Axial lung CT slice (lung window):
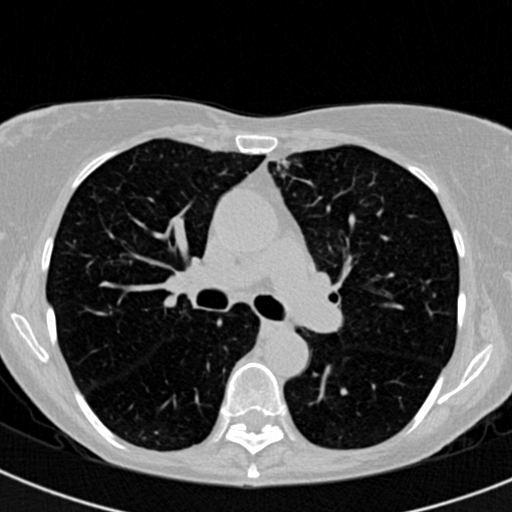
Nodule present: no